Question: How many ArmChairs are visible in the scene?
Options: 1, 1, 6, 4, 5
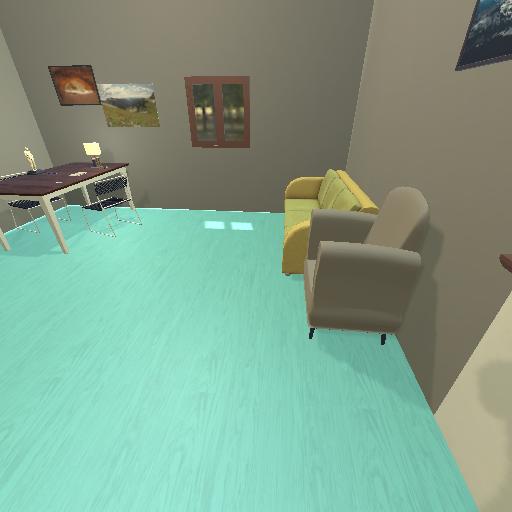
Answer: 1